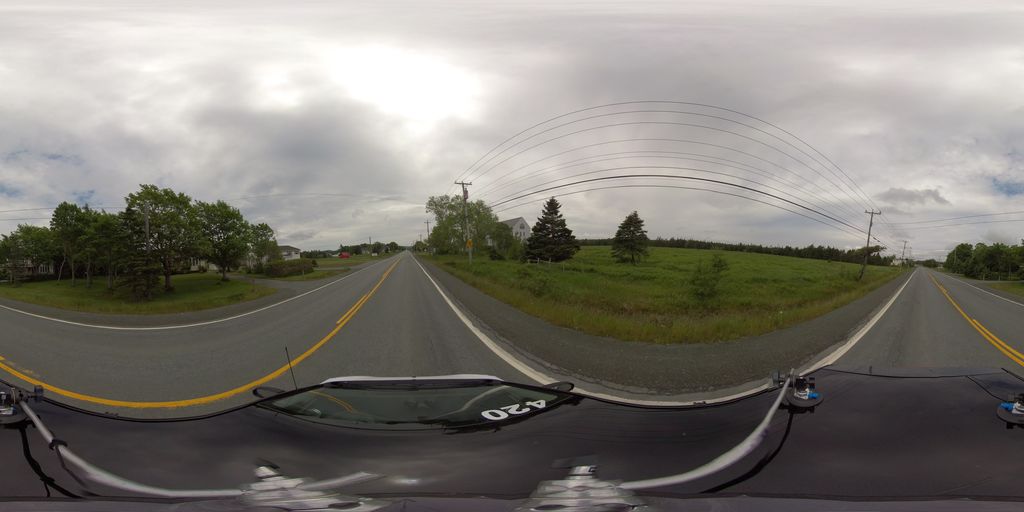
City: st_johns